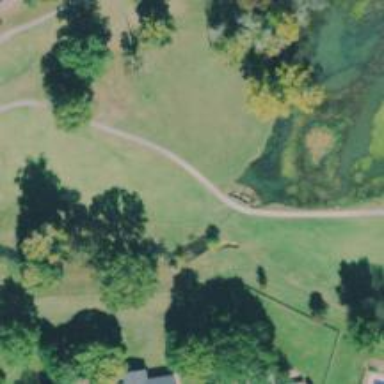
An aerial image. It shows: Golf hole.